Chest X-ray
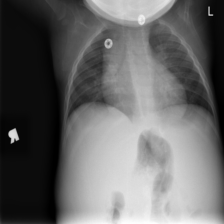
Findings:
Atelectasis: negative
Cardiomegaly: negative
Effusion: negative
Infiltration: negative
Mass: negative
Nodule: negative
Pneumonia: negative
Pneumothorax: negative
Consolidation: negative
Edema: negative
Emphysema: negative
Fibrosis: negative
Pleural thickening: negative
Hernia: negative